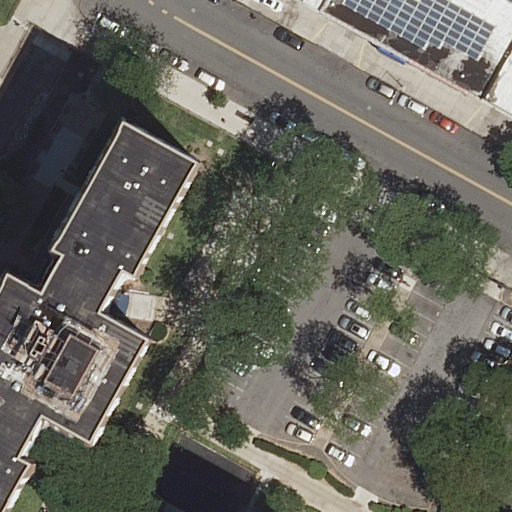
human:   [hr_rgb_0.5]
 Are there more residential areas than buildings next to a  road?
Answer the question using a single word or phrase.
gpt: no

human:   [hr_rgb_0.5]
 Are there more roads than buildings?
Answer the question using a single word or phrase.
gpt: yes

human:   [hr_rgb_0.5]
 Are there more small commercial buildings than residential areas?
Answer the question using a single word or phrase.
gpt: no

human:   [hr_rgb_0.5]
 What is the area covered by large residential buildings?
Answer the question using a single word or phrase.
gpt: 2178m2

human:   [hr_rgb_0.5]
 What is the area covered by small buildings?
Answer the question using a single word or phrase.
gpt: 0m2

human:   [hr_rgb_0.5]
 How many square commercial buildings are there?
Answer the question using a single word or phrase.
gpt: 0

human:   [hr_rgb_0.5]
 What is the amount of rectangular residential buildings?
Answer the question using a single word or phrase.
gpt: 2

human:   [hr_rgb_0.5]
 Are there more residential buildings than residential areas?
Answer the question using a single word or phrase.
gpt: yes

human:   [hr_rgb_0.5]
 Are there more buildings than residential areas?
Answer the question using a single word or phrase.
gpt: yes

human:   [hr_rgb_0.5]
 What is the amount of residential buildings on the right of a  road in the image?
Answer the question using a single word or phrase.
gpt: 1

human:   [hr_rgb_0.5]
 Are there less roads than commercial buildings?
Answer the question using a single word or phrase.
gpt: no

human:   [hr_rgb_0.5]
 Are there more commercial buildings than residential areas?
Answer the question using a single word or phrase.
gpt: no

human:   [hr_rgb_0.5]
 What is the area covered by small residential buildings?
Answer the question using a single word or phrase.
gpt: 0m2

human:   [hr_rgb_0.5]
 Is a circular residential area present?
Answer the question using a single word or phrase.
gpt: no

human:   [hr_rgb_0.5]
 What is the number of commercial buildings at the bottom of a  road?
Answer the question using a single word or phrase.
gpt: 0

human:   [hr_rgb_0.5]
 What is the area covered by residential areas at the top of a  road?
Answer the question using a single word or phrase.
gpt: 3221m2

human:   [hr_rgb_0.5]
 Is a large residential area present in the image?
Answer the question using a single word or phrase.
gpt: yes

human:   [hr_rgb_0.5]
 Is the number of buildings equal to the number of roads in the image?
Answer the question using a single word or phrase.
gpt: no

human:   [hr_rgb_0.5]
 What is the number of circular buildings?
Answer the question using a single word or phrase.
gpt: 0

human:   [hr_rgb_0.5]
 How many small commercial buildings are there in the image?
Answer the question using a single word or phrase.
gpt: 0

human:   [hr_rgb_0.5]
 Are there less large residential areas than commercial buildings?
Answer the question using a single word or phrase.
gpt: no

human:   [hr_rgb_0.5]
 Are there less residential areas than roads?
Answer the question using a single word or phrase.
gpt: yes

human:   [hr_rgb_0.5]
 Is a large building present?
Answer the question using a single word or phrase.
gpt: yes

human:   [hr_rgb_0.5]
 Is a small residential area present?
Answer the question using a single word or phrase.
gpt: no

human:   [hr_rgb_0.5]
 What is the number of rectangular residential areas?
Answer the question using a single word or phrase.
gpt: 1

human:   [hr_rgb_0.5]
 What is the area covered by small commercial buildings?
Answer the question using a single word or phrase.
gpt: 0m2

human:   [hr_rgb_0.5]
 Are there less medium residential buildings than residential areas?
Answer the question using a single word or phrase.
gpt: yes

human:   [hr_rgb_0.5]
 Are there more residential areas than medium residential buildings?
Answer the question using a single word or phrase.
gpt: yes

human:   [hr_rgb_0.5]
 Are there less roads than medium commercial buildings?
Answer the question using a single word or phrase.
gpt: no

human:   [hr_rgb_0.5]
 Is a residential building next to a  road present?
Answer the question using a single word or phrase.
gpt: yes

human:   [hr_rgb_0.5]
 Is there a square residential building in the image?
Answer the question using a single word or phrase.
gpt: no

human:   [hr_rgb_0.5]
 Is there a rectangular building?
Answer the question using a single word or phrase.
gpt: yes

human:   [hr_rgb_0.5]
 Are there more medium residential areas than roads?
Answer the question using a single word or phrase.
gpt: no

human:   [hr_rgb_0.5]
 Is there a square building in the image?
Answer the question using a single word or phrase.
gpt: no

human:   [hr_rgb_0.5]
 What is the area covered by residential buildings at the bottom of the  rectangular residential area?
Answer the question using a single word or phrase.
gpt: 0m2

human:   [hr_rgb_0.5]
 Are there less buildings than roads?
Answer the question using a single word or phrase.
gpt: yes